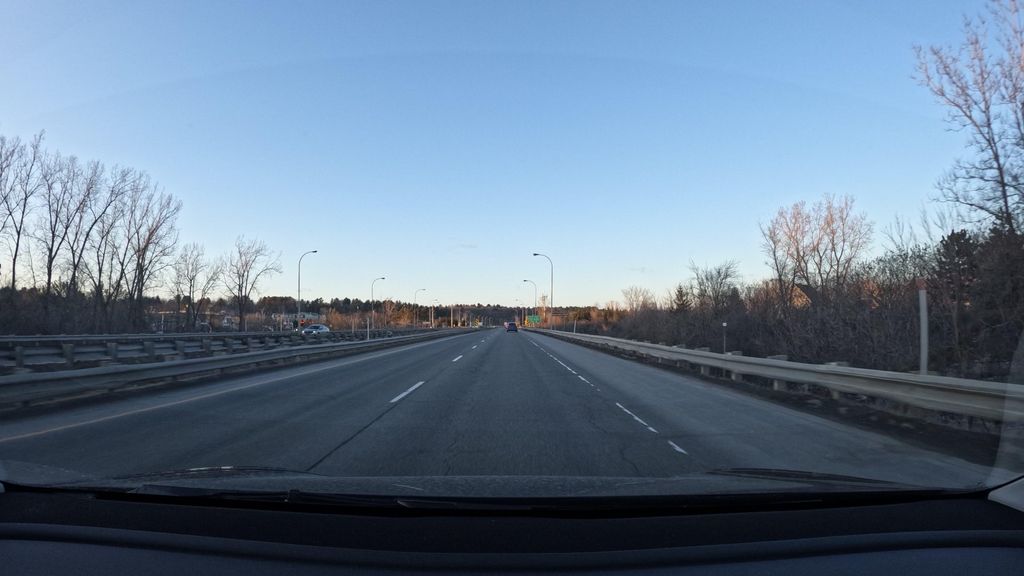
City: montreal